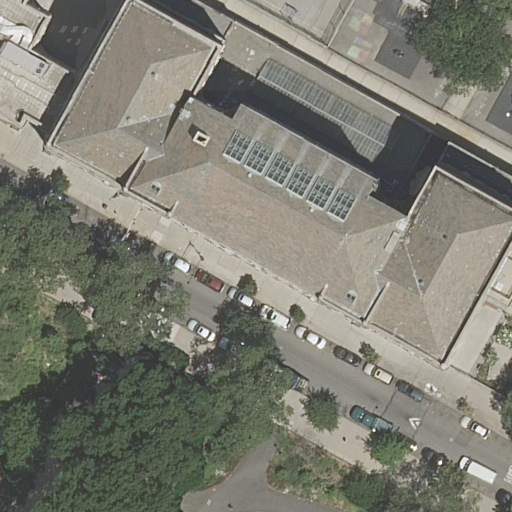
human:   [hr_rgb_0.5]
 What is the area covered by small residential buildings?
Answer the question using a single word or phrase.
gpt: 0m2

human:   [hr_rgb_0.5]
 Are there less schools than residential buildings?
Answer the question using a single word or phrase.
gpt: no

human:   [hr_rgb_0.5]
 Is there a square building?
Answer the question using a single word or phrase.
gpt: no

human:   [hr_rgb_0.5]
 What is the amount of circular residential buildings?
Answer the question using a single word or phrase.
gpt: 0

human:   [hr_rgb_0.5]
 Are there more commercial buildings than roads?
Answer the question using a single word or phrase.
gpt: no

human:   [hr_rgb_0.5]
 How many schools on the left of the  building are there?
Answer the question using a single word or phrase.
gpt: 0

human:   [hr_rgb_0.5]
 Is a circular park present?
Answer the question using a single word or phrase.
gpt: no

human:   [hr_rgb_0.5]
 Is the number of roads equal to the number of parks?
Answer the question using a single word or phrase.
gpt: no

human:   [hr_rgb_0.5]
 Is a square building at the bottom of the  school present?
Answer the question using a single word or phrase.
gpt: no

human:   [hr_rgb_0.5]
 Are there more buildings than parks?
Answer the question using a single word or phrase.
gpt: no

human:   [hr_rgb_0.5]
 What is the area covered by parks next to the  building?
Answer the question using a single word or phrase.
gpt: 10345m2

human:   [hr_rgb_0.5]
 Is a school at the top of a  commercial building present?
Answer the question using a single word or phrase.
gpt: no

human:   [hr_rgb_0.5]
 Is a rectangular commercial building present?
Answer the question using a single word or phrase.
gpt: no

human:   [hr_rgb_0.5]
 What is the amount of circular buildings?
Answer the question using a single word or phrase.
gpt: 0

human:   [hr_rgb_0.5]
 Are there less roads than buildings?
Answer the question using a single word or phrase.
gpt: no

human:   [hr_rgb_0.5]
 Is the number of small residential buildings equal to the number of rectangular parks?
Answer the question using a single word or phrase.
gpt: yes

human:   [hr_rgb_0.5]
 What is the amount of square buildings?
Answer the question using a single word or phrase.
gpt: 0

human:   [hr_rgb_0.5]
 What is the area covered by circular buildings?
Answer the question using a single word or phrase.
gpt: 0m2

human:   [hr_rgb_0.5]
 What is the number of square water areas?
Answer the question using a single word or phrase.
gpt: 0

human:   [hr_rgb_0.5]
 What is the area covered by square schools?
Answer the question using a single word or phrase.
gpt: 0m2

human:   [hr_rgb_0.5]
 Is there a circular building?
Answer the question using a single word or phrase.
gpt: no

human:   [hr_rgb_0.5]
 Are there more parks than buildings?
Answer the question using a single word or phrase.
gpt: no

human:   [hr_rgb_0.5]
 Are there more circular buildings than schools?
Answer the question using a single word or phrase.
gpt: no

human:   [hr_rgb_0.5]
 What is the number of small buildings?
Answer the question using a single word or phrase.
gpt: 0

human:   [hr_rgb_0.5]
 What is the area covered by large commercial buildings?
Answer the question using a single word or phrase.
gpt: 0m2

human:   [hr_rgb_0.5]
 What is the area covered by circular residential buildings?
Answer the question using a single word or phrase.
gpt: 0m2

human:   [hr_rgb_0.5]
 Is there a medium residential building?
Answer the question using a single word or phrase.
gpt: yes

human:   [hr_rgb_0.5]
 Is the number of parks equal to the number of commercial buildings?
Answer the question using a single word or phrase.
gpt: no

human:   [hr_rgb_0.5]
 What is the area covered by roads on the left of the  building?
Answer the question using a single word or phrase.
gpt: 0m2

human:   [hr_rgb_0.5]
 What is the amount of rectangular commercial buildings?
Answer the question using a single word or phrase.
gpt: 0

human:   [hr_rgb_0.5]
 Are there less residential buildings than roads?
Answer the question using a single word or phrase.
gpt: yes

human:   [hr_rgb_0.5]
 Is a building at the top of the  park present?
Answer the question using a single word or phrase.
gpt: yes

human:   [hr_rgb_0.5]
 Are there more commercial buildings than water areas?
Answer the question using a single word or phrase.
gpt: no

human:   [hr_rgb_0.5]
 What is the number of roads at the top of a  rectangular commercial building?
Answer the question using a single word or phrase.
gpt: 0

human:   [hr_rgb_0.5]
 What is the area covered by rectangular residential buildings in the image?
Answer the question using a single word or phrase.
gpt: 0m2

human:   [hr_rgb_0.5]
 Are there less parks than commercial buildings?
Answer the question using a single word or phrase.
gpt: no